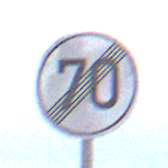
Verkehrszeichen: EndeGeschwindigkeit70
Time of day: MorningAfternoon
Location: Outdoor (Suburban)
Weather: Overcast
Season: NotSpecified
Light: Natural